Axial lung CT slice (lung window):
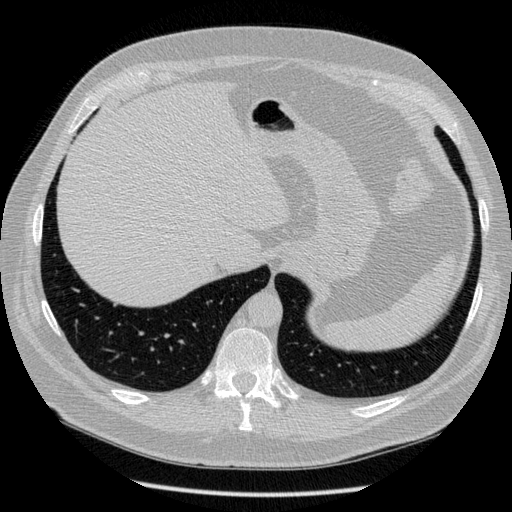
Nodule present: no